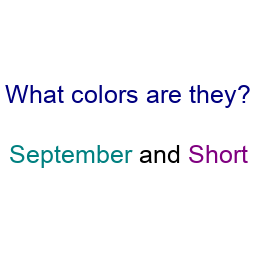
Color: teal, purple
Background color: white
Question text color: navy